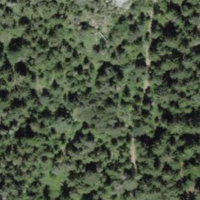
EUNIS habitat code: 43
Species observed at this site:
Anthericum ramosum